Question: I have made a bootstrap modal that contains information fetched from a db, and on each of these rows there is a unique reference, that opens a popover with closer information about said row.
My issue is that the popover gets "stuck" inside the modal, which makes it look, well, shait (see below).

My thoughts was that I wanted the popover to extend beyond the modal, rather than stop along its right edge. Is there any way I can do this?
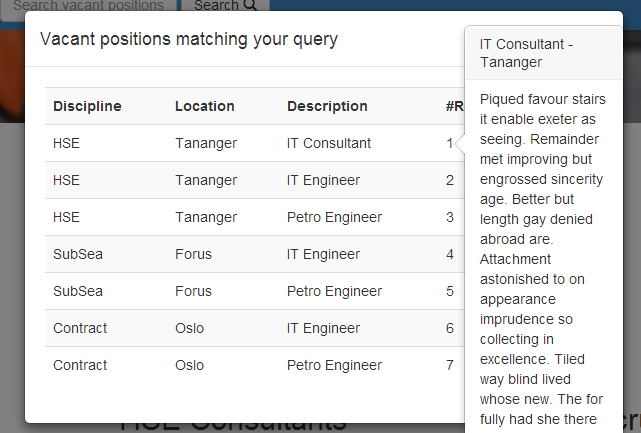
Answer: Change the popover container to 'body' using the 'data-container' attribute or the 'container' value in javascript. See <URL>.